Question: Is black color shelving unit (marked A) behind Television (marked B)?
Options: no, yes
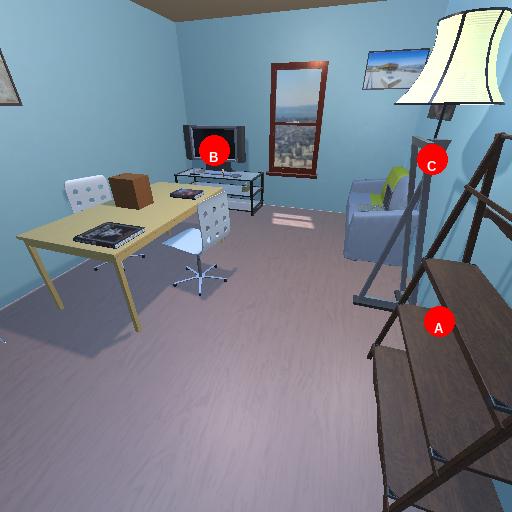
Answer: no